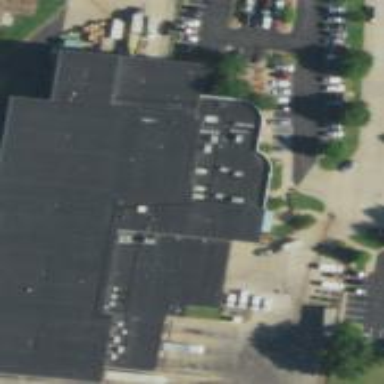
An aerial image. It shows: Building.